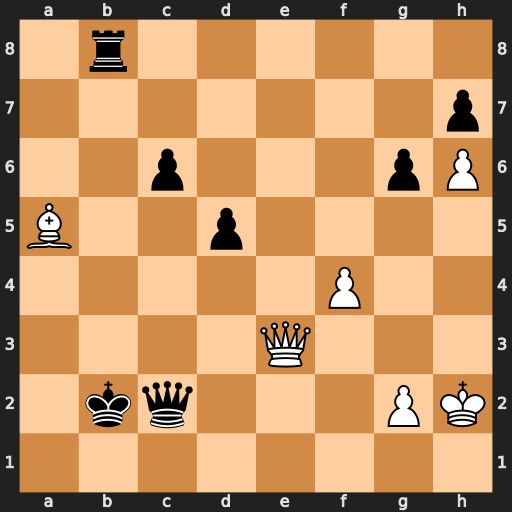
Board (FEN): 1r6/7p/2p3pP/B2p4/5P2/4Q3/1kq3PK/8
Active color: w
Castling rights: -
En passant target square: -
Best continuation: Qe5+ Kc1 Qxb8